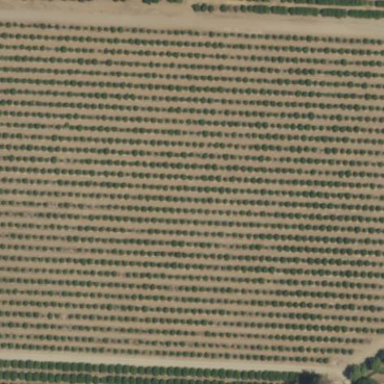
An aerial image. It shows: Orchard area used for field cropland.